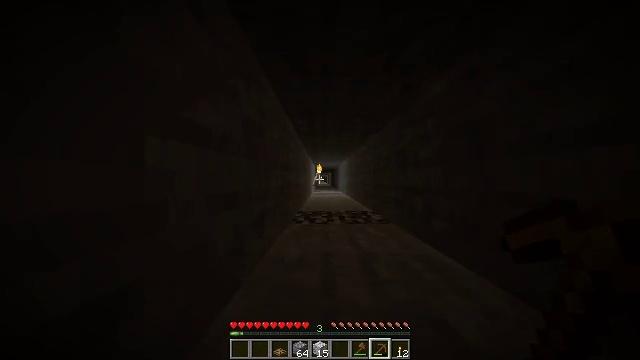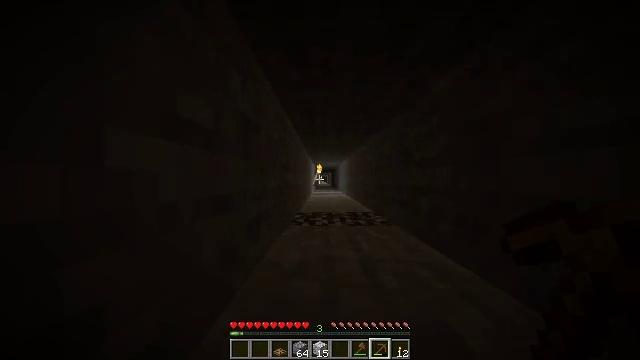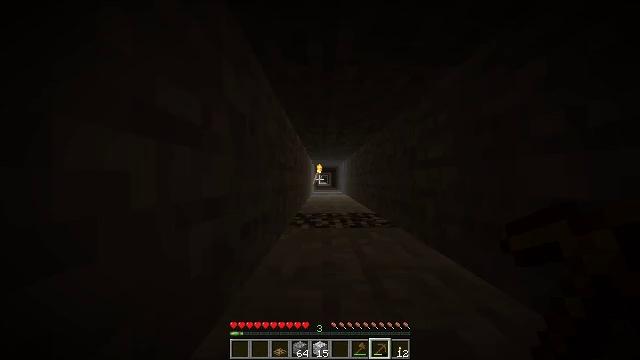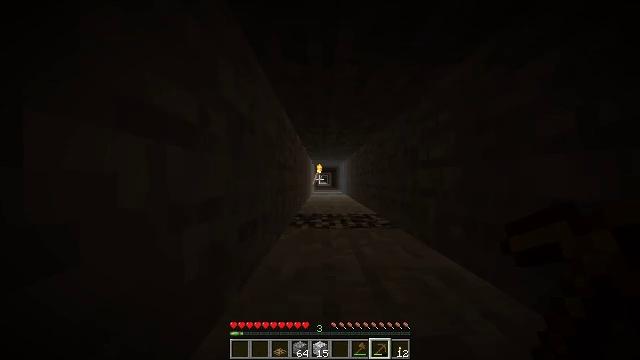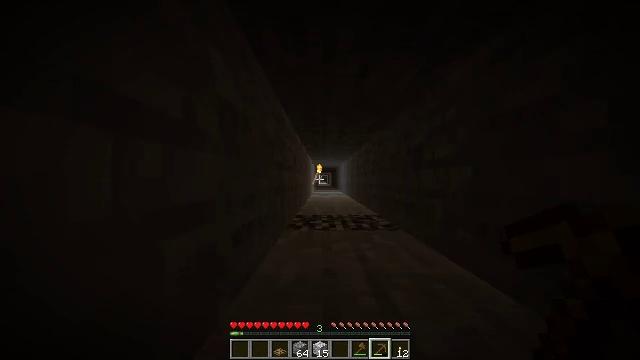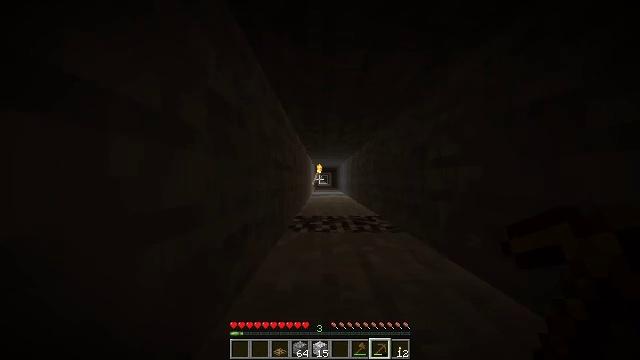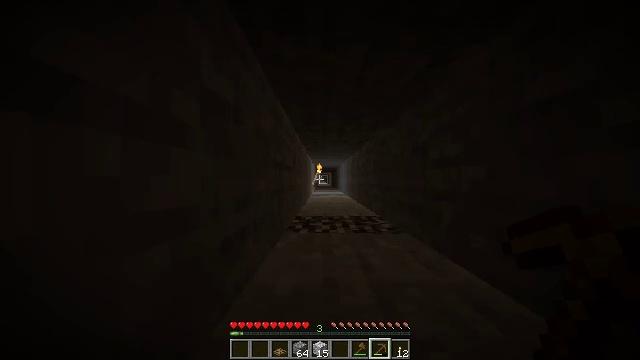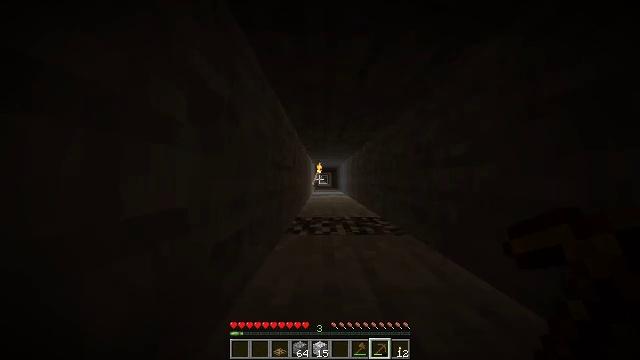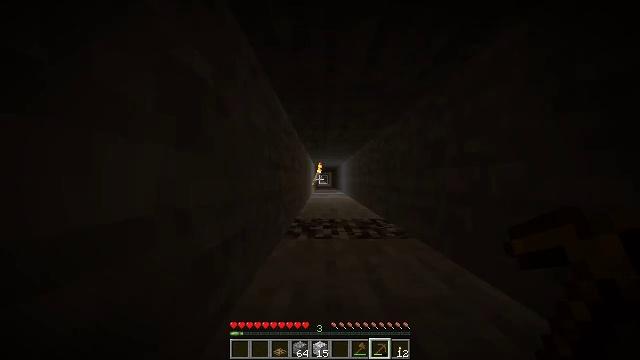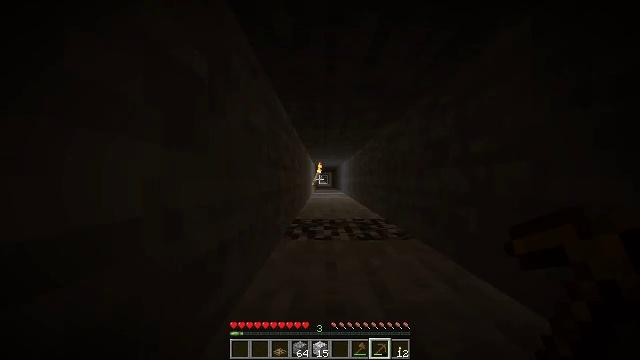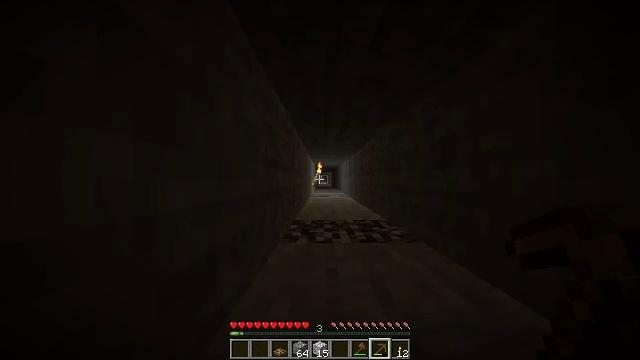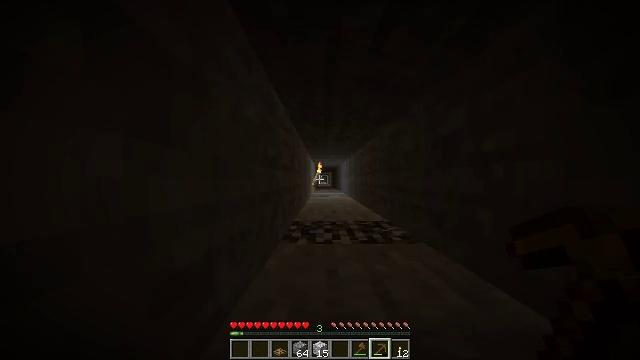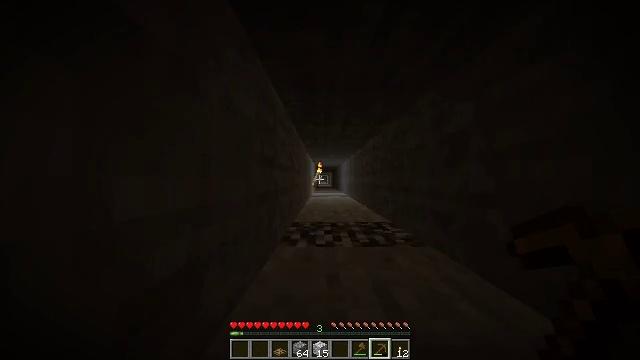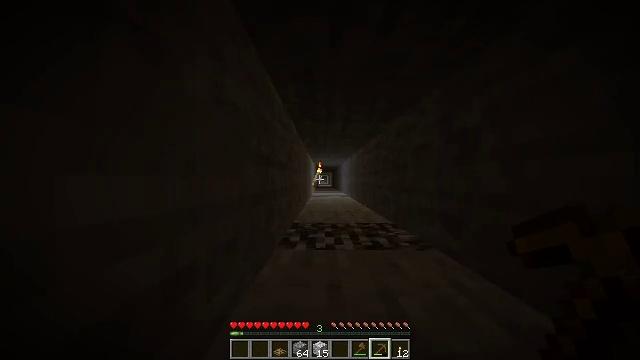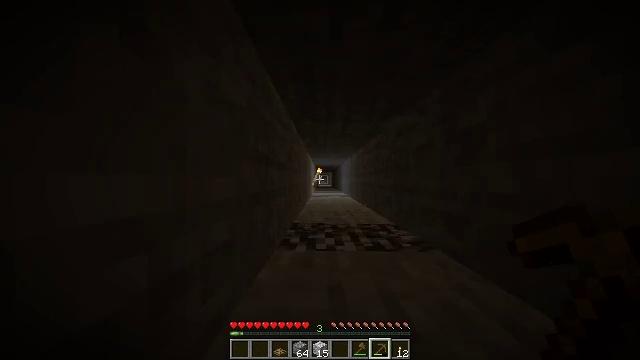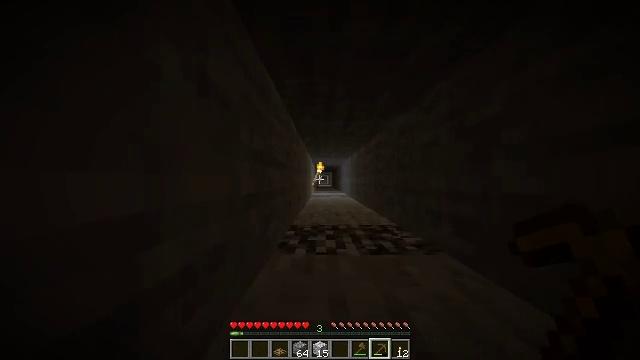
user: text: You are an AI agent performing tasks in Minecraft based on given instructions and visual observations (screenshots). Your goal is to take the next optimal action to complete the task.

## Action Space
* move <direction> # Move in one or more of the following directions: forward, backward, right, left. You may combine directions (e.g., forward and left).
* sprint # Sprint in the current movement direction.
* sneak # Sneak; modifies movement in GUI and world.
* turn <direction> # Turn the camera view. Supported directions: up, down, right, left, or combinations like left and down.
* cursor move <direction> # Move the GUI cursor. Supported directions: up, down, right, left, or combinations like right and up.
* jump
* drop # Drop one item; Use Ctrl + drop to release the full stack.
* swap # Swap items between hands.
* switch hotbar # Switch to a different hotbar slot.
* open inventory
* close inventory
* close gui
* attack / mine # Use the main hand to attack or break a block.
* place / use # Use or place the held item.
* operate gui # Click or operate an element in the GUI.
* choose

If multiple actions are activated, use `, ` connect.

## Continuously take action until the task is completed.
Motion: motion action
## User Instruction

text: Take down the wall torch for reuse.
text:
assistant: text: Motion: move forward
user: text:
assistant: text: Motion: move forward
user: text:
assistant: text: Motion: move forward
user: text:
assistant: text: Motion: move forward
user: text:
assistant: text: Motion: move forward
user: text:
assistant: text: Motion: move forward
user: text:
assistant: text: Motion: move forward
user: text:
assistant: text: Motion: move forward
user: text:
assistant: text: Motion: move forward
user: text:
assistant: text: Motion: move forward
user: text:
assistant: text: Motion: move forward
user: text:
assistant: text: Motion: move forward
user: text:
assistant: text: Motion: move forward
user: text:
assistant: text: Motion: move forward
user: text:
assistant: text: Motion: move forward
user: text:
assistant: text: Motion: move forward
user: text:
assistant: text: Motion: move forward
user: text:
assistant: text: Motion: move forward
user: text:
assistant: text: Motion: move forward
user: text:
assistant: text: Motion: move forward
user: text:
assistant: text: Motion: move forward
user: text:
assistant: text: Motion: move forward
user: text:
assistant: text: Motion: move forward
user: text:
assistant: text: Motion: move forward
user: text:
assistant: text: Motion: move forward
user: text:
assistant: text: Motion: move forward
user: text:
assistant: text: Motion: move forward
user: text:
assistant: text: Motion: move forward
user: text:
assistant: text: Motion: move forward
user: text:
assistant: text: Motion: move forward